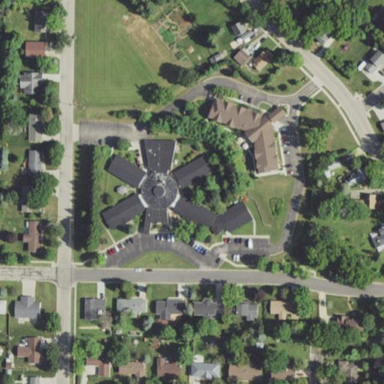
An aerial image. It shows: Nursing home building.